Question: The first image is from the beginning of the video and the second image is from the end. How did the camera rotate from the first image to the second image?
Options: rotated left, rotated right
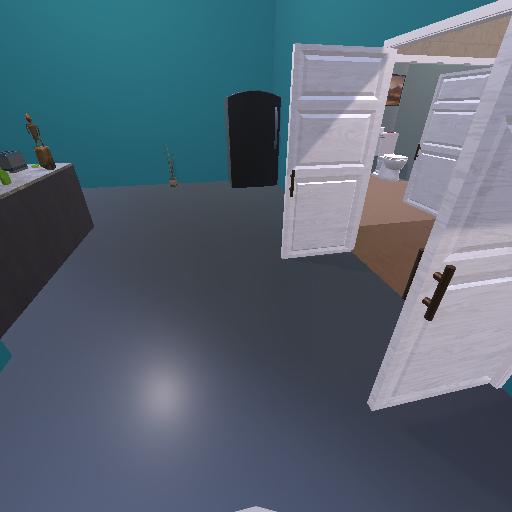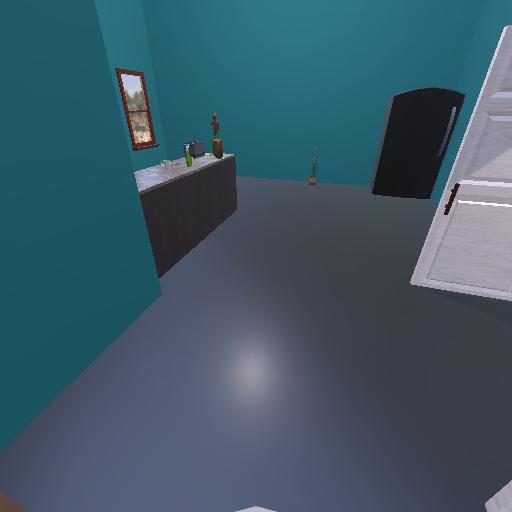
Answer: rotated left